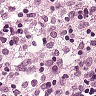
Metastatic tissue present: no